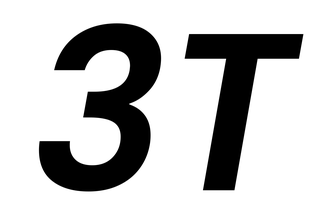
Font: Poppins-SemiBoldItalic